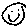
Label: smiley face